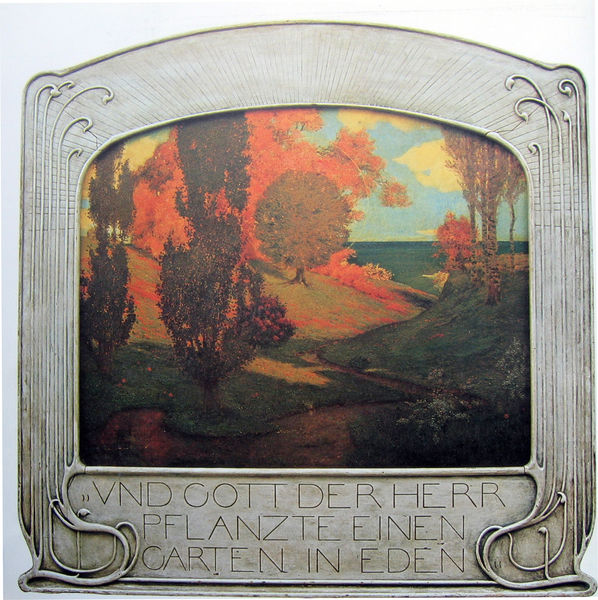
Titel: Garten Eden
Künstler: Richard Riemerschmid
Institution: (Privatbesitz)
Schlagwörter: baum, berg, blau, blätter, dunkel, gott, himmel, laub, meer, schatten, wasser, weiß, wolken, baumstämme, bäume, fluss, gelb, grün, landschaft, ocker, sand, see, ufer, äste, abend, braun, grau, hell, licht, orange, schwarz, strasse, blüte, blüten, gras, obst, park, rasen, rot, weg, wiese, wolke, beige, bibel, rahmen, herr, ast, bach, baumstamm, birke, birken, dämmerung, erde, gräser, horizont, hügel, morgen, natur, sonnenaufgang, weide, gewässer, pfad, sonne, trampelpfad, land, blatt, girlande, pflanze, pflanzen, wald, oval, rund, frucht, früchte, garten, ranken, hellblau, apfel, äpfel, schrift, bilderrahmen, ecke, abhang, berge, farben, hang, leer, leere, sonnenlicht, farbe, sonnenuntergang, tag, linien, herbst, bordüre, dunkelblau, jugendstil, inschrift, floral, streifen, metall, menschenleer, striche, tor, adam, eva, paradies, eingang, eisen, herbstlandschaft, religion, strahlen, linie, stengel, richard, text, buchstabe, buchstaben, strich, beschriftung, ranke, ecken, villa, nimbus, zitat, sündenfall, altes testament, sonnenstrahlen, lenbach, eden, sünde, lenbachhaus, riemerschmid, erz, sakral, baum der erkenntnis, bibelzitat, böscchung, garten eden, genesis, jugedstil, kirschbaum, menschenleere, münchner werkstätten, richard riemerschmid, sakralisierung